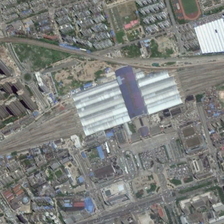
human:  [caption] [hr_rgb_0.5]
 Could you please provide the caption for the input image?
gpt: the white house is a railway station .

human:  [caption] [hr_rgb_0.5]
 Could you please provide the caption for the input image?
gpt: the white house is a railway station .

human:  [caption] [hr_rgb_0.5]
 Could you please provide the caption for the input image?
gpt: there are many residential areas near the railway station .

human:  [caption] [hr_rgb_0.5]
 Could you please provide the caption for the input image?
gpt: there are many residential areas near the railway station .

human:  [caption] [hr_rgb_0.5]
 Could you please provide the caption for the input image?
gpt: the white house is a railway station .